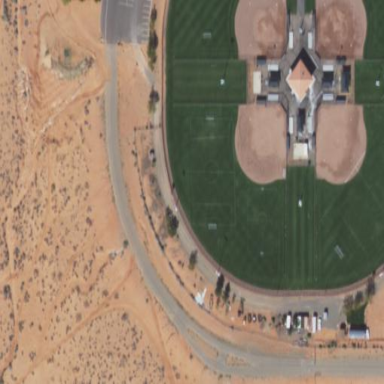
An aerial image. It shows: Baseball pitch for leisure and sports activities.